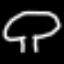
Label: mushroom